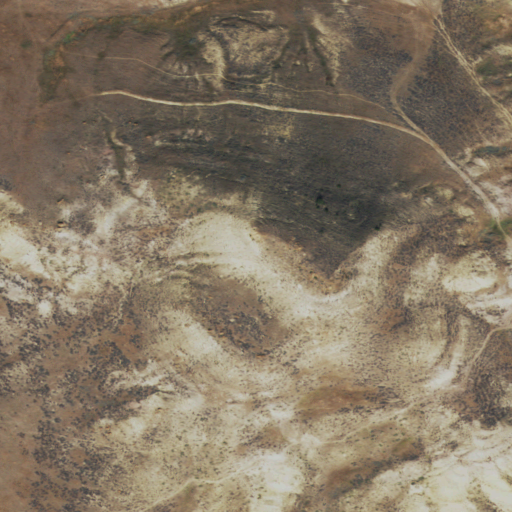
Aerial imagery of mountain in Wyoming named Foster Buttes containing shrub and grassland